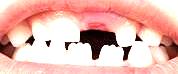
Condition: hypodontia